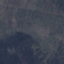
Land use / land cover: HerbaceousVegetation